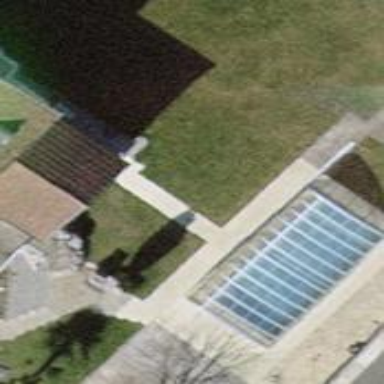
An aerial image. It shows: Swimming pool located in leisure land.